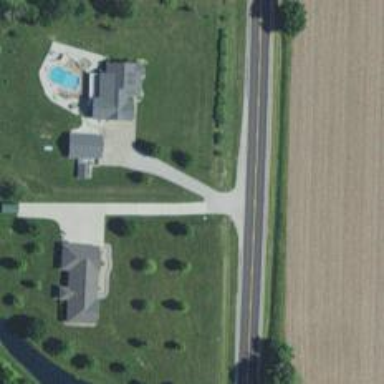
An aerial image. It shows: Driveway.